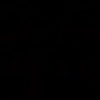
Label: space